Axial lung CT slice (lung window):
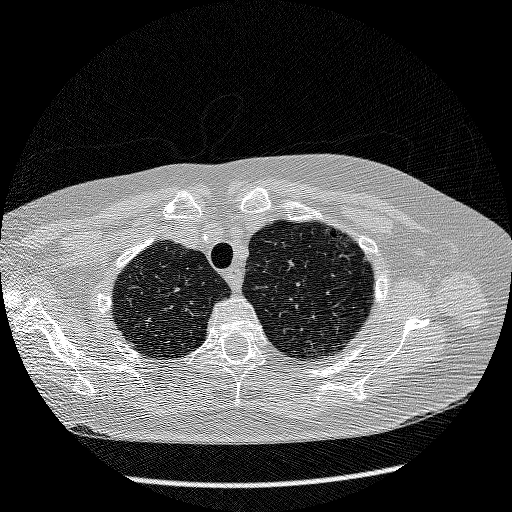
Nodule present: no